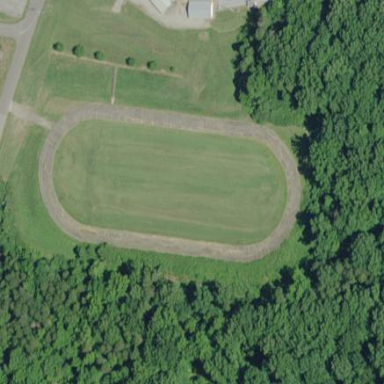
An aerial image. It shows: Track in leisure land.